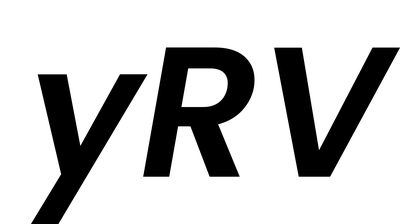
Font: Poppins-SemiBoldItalic